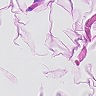
Metastatic tissue present: no